Question: # The Problem:
I am creating an application that requires the use of an integrated database but I am having issues getting my application to connect to the database/table. Unfortunately, my knowledge of Java connecting to databases is rather limited but everything I have read and watched seems to point to my code being correct.
# My Code:
'''
public static void main(String[] args) {
try{
Class.forName("org.apache.derby.jdbc.EmbeddedDriver");
Connection con = DriverManager.getConnection("jdbc:derby:datahold;");
Statement stat = con.createStatement();
ResultSet rs = stat.executeQuery("select * from APP.DATASTORE");
ResultSetMetaData meta=rs.getMetaData();
int columnCount = meta.getColumnCount();
for (int x = 1; x <= columnCount; x++)
System.out.format("%20s",meta.getColumnName(x)+ " | ");
while (rs.next()){
System.out.println("");
for (int x = 1; x <= columnCount; x++) System.out.format("%20s", rs.getString(x)+ " | ");
}
if (stat != null) stat.close();
if (con != null) con.close();
} catch(Exception e) {
System.out.print(e);
}
}
'''
# The Error:
java.sql.SQLSyntaxErrorException: Table/View 'APP.DATASTORE' does not exist.BUILD
SUCCESSFUL (total time: 1 second)
# My Data Base Setup:

I have tried removing the "APP." but this then results in the application not being able to find a table "ROOT.DATASTORE".
If anyone is able to help me out here that would be great!
# UPDATE:
I can now see that when running the application, it is creating the database files in the root of the package. Therefore, the embedded driver connection must be working (at least that's the way I see it). My question is should the database be located here or should it be held in the "dist" folder?
I am assuming it is not able to see the table because it is looking in the wrong location.
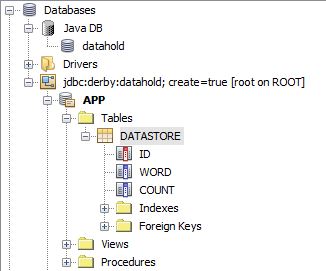
Answer: So the answer to this question is rather simple as I found out after HOURS of tinkering.
Netbeans kindly creates a persistent xml file that stores some data that the application uses when it starts up. More precisely, when the database starts up. One of these options is which connection to use.
All I had to do was change this connection to my embedded driver connection and it is now working.